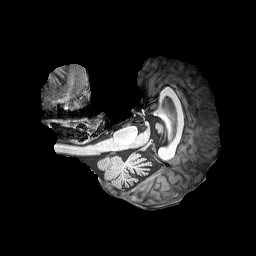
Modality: T1w
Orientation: axial
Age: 65
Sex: female
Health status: healthy